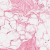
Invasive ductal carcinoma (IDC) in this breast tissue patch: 0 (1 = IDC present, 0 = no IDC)